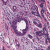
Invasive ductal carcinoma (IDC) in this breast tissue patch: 0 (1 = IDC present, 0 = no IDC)